Question: What is the color of the ball at (2, 4, 3)? The answer is the name of the color, with the first letter capitalized. You can choose an answer from Red, Green, Orange, Cyan, Purple, Blue and Yellow.
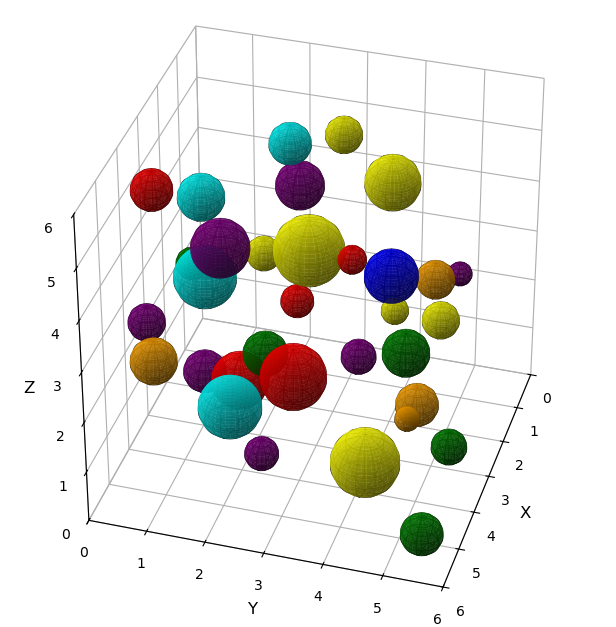
Answer: Blue